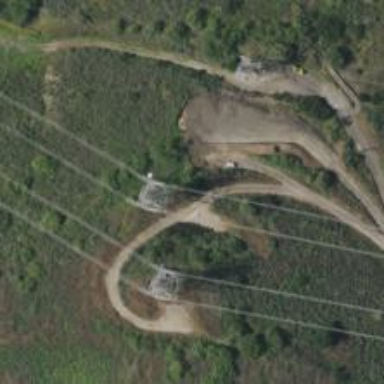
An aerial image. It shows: Power tower.